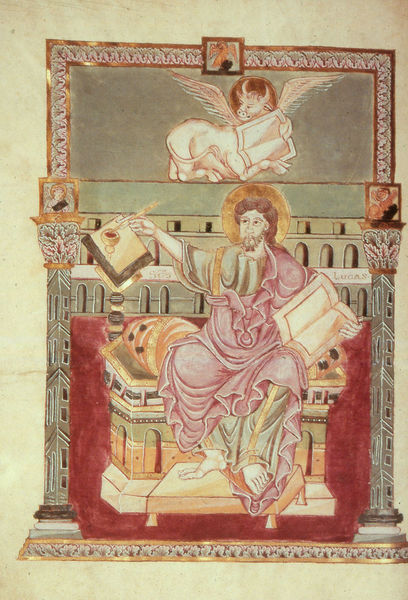
Titel: Codex Wittekindeus (Fulda)
Institution: Berlin, Staatsbibliothek
Schlagwörter: feder, flügel, grau, stuhl, säule, säulen, rot, bibel, falten, johannes, rahmen, bild, gewand, gold, sitzend, blatt, borte, rosa, pferd, farben, kuh, kissen, thron, polster, ornamente, draperie, faltenwurf, bögen, becher, truhe, lamm, buch, vergoldet, glaube, religion, seite, tinte, heiligenschein, nimbus, zeichnen, christus, jesus, schreiben, heaven, mittelalter, heiliger, hörner, drawing, ochse, stier, fussbank, fraben, buchmalerei, bull, lamm gottes, evangelist, lukas, werfen, bible, illuminiert, manuscript, piety, d, asd, f, oschse, evangele, lucas